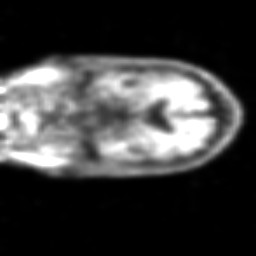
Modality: PET
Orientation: coronal
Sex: male
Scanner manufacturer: siemens